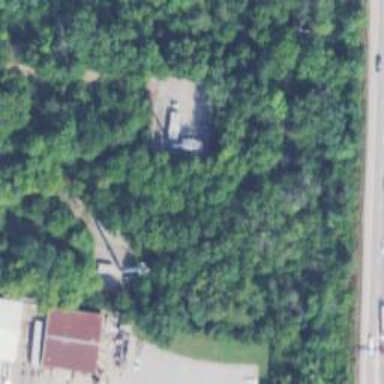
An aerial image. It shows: Communication mast tower.